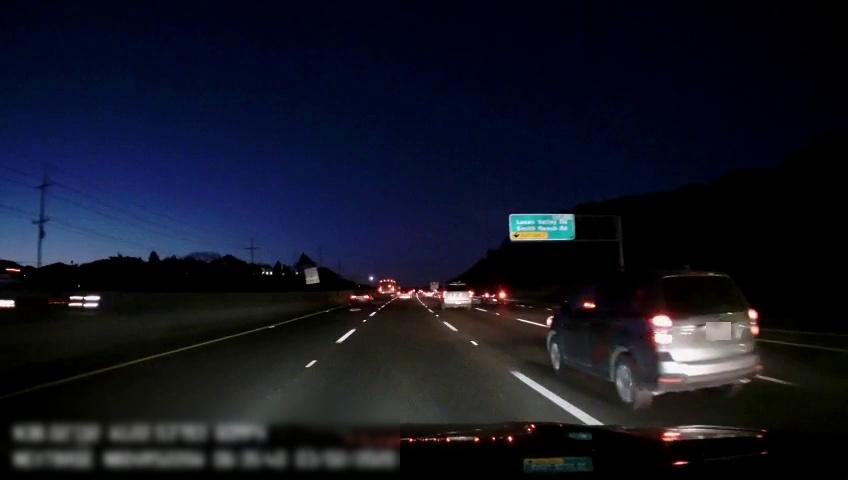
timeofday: Night
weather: Other
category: Drivable Space
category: Vehicles | Bus
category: Vehicles | Car
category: Vehicles | Car
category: Vehicles | SUV
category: Vehicles | Car
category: Vehicles | Car
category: Vehicles | Car
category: Vehicles | SUV
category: Lanes | Alternate Lane
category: Lanes | Current Lane
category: Lanes | Current Lane
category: Lanes | Alternate Lane
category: Lanes | Alternate Lane
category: Traffic | Signs
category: Traffic | Signs